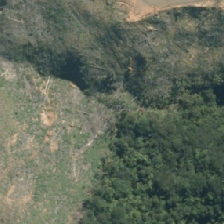
Land cover: broadleaved_indigenous_hardwood